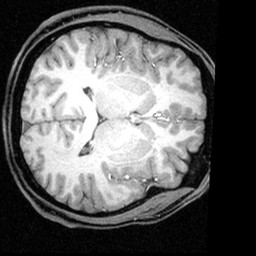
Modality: T1w
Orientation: axial
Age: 21
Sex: male